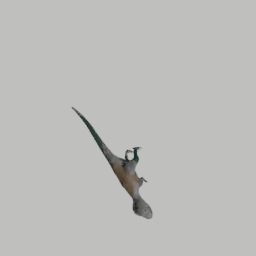
Label: animals